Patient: sex M, age 66
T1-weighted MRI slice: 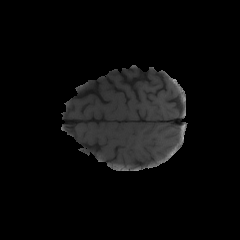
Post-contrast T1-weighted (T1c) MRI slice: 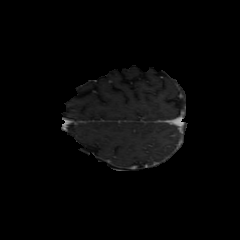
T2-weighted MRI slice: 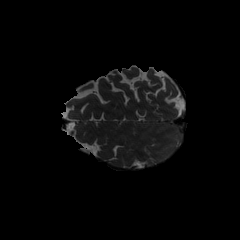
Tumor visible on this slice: no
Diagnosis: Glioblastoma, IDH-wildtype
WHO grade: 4